Aerial crown-view tile of a tropical tree (Barro Colorado Island, Panama), acquired 20250512:
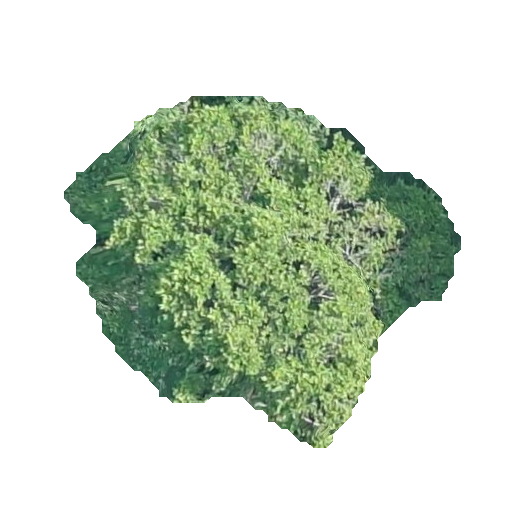
Species: Poulsenia armata
GBIF accepted scientific name: Poulsenia armata
Crown area: 131.801 m²